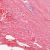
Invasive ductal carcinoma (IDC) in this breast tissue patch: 0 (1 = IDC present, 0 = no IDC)